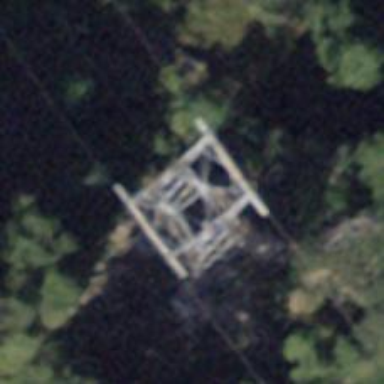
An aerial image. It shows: Cable car.